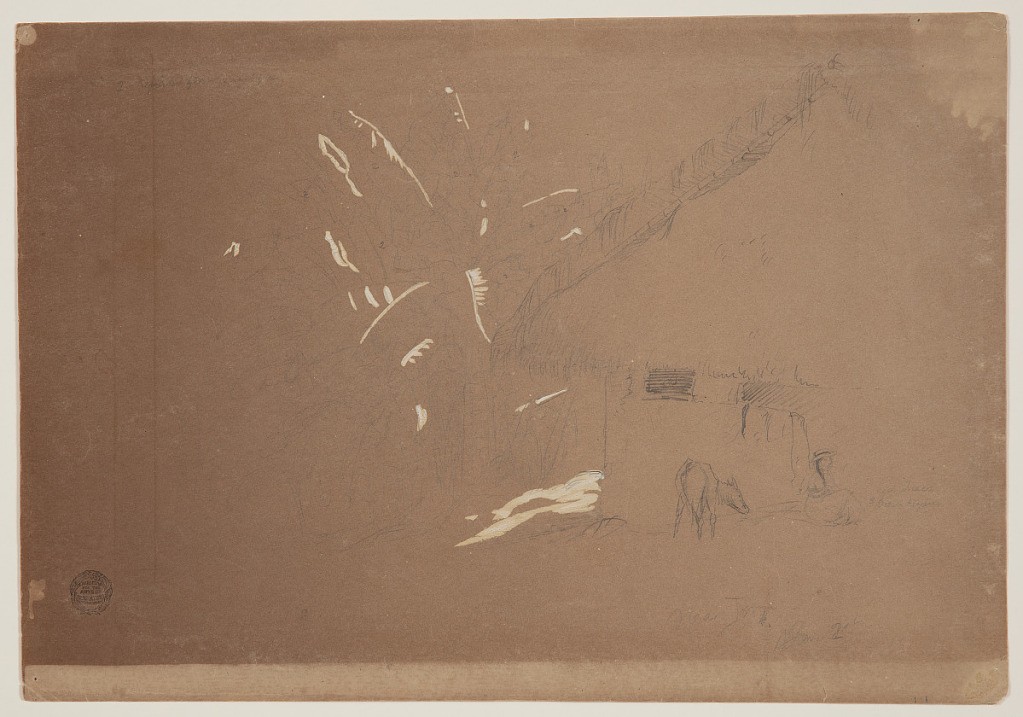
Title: Domestic Scene near Jorje, Ecuador
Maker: Frederic Edwin Church, American, 1826–1900
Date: June 23, 1857
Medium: Graphite, brush and white gouache on tan wove paper
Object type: Drawing
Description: Architecture and figure sketch of a domestic scene beside a house near Jorje, Ecuador. A seated woman wearing a hat and a dress and a donkey shown from behind are visible in the foreground at right. They are situated in front of a thatched house, at right, with banana trees and other abundant foliage at left.